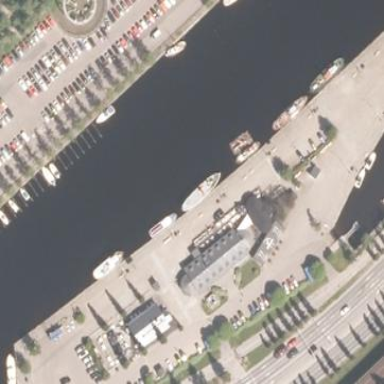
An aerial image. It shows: Marina on leisure land.